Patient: sex M, age 48
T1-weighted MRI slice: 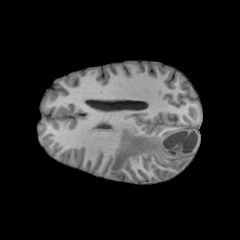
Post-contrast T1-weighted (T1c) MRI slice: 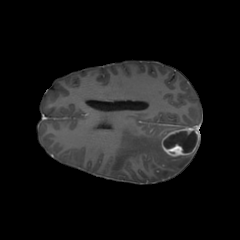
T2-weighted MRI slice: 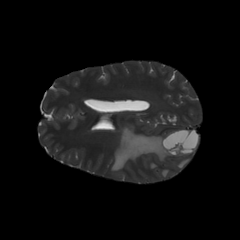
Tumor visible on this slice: yes
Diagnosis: Glioblastoma, IDH-wildtype
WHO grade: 4